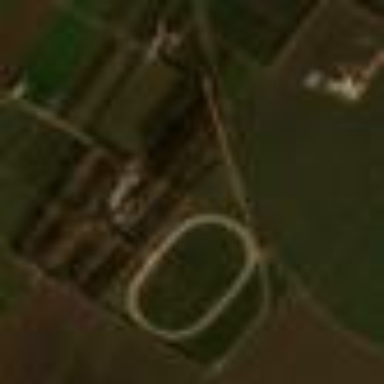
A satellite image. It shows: Sports center specializing in horse racing.